Aerial crown-view tile of a tropical tree (Barro Colorado Island, Panama), acquired 20250818:
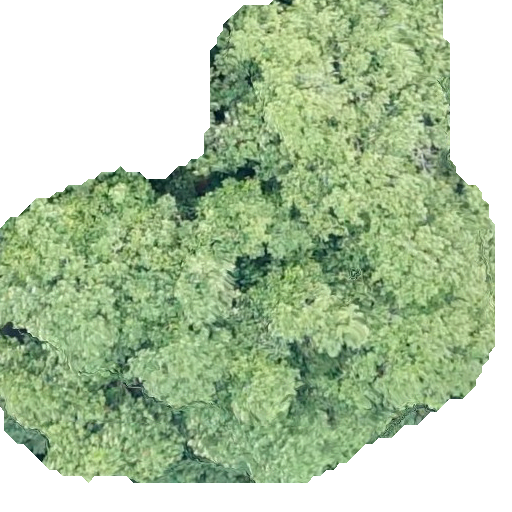
Species: Hieronyma alchorneoides
GBIF accepted scientific name: Hieronyma alchorneoides
Crown area: 269.033 m²